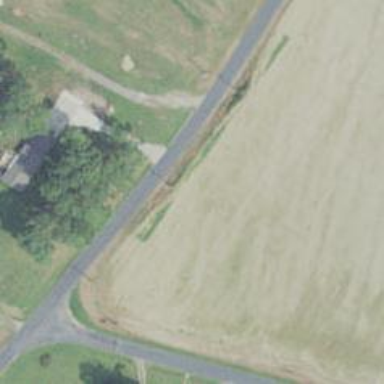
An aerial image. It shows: Tertiary road.